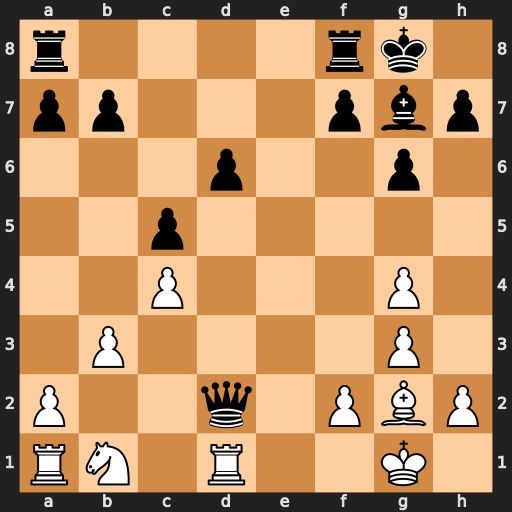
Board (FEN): r4rk1/pp3pbp/3p2p1/2p5/2P3P1/1P4P1/P2q1PBP/RN1R2K1
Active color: w
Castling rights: -
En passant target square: -
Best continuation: Nxd2 Bxa1 Rxa1